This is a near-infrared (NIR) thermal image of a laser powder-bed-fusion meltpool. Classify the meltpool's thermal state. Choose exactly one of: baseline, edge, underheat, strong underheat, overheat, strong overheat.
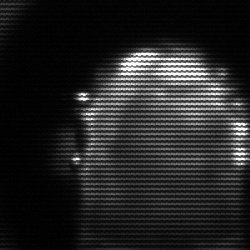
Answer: baseline